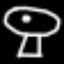
Label: mushroom